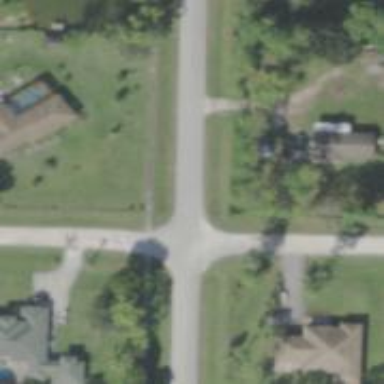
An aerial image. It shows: Unmarked crossing on footway.